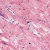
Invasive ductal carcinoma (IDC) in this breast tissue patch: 0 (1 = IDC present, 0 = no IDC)